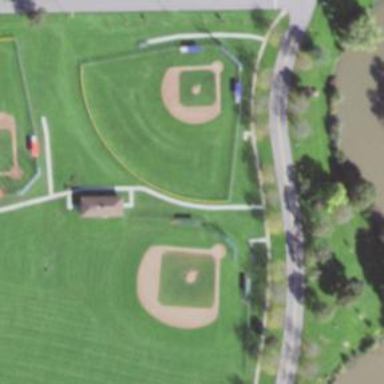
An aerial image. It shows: Baseball pitch for leisure and sports activities.